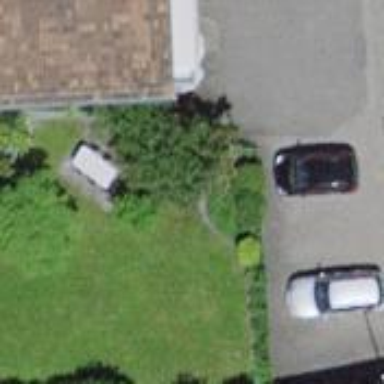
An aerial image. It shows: Parking area with surface.